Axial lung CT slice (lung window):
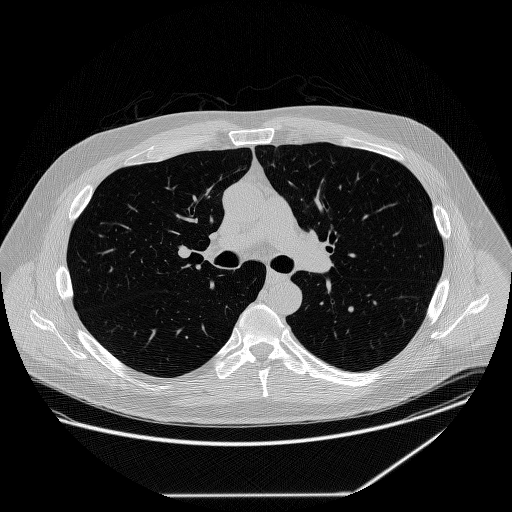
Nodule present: no